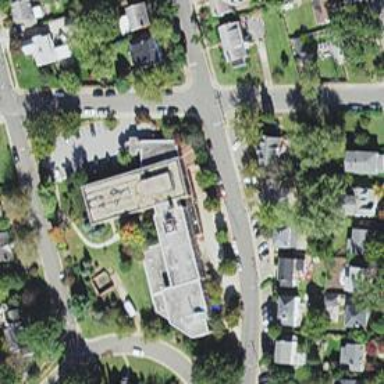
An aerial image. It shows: Nursing home.